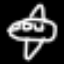
Label: airplane